В схеме, показанной на рисунке, сопротивление каждого резистора равно $r=1~\Omega$, а внутренними сопротивлениями амперметра и источника можно пренебречь. ЭДС источника равна $E=10~\text{В}$.
Найдите силу тока $I$ через амперметр. Предположим теперь, что только первые два резистора $r$ полностью исправны. Про резисторы $r_1$, $r_2$ и $r_3$ известно, что в произвольный момент времени каждый из них проводит ток с вероятностью $\frac{1}{2}$ независимо от остальных, и в рабочем состоянии их сопротивление остаётся прежним — $r=1~\Omega$.
Найдите среднюю мощность $\langle P\rangle$, выделяющуюся в такой цепи.
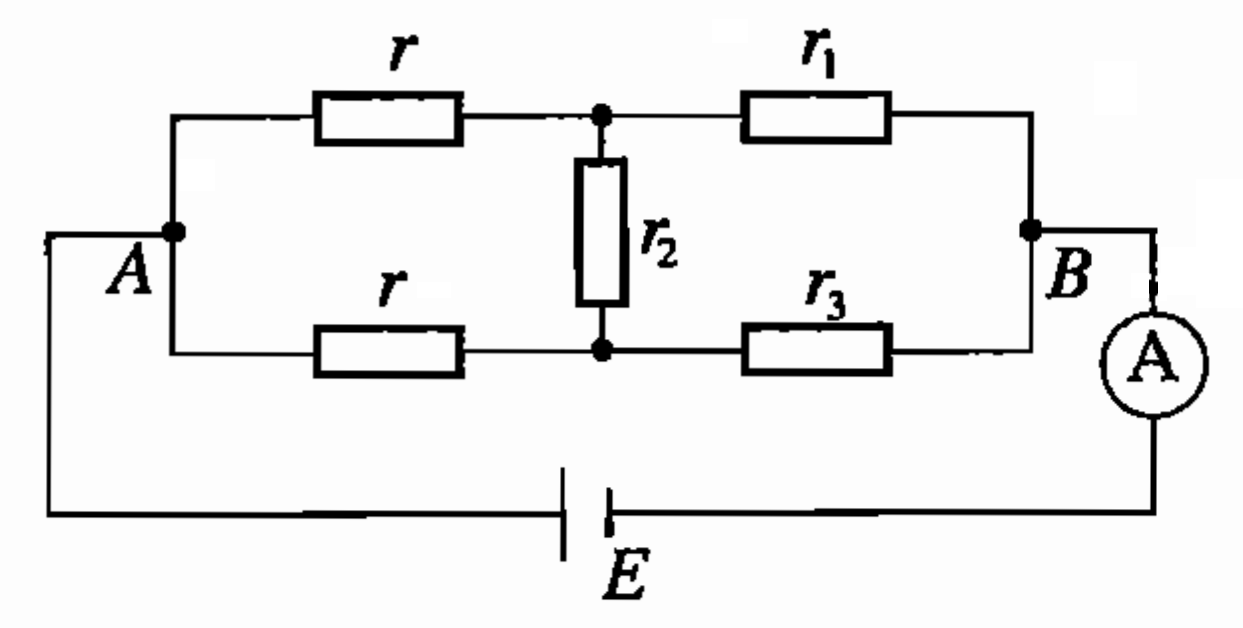
Найдите силу тока $I$ через амперметр.
Ответ: \[I=\frac{V}{r}=10~А.\]

Найдите среднюю мощность $\langle P\rangle$, выделяющуюся в такой цепи.
Ответ: \[\langle P\rangle=52.5~В.\]
Темы:
T, Цепи, Китайские, Цепь с резистором, Мощность